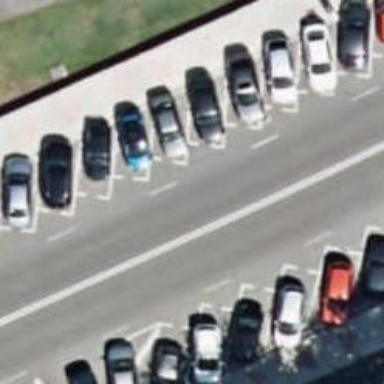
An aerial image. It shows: Tertiary road with diagonal parking lanes on both sides.